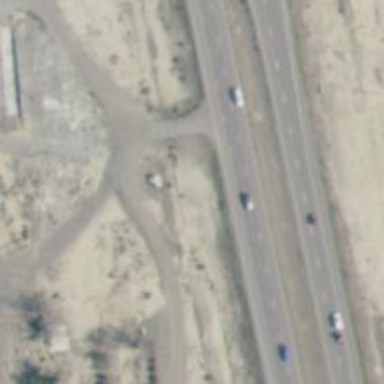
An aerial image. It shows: Expressway with asphalt surface classified as trunk highway.